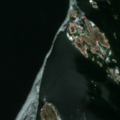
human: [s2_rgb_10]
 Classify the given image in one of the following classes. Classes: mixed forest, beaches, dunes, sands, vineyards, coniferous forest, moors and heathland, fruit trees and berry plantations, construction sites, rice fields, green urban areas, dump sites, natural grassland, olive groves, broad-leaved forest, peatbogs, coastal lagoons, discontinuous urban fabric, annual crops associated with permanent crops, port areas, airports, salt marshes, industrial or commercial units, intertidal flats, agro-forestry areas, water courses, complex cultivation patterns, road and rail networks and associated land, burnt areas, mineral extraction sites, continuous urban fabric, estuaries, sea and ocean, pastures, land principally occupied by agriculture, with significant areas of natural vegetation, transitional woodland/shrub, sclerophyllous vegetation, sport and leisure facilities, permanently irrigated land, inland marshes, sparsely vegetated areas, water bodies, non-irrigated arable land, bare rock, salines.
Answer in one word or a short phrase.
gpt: sea and ocean